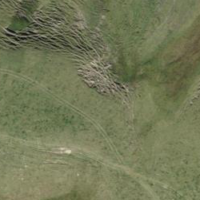
EUNIS habitat code: 23
Species observed at this site:
Viola lutea